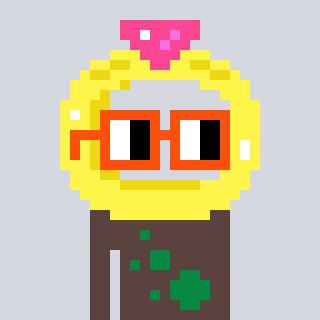
a pixel art character with square orange glasses, a ring-shaped head and a darkbrown-colored body on a cool background